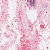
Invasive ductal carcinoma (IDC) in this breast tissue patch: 0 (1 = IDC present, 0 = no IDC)